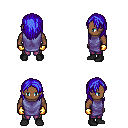
a pixel art fantasy rpg character, male body template, human, dark skin, chain tabard jacket, magenta pants, blue long hairstyle, gold gloves, black shoes, four views (front, back, left, right), 2x2 character sprite sheet, small pixel art, hard edges, no anti-aliasing